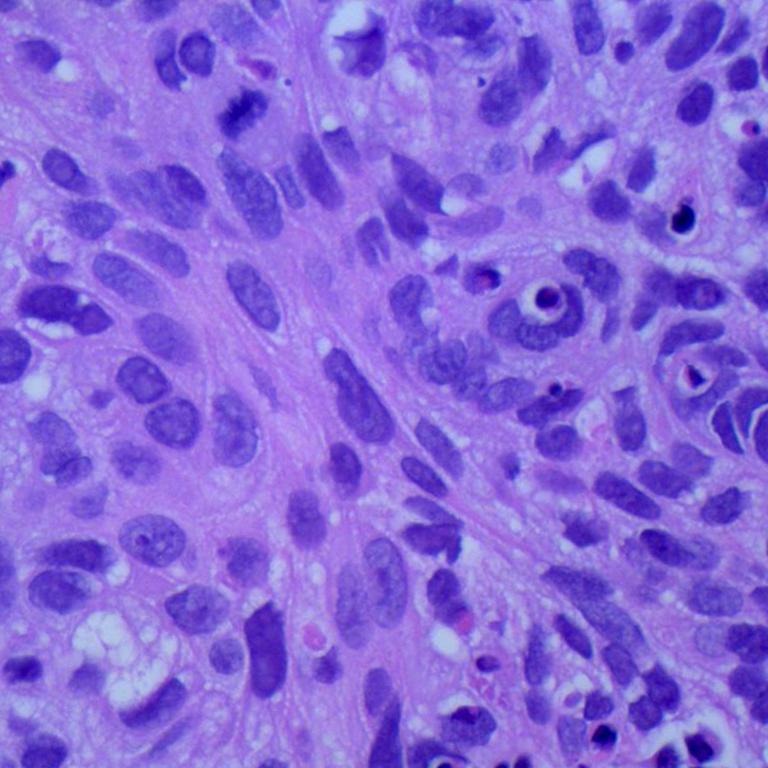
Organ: lung
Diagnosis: squamous carcinomas